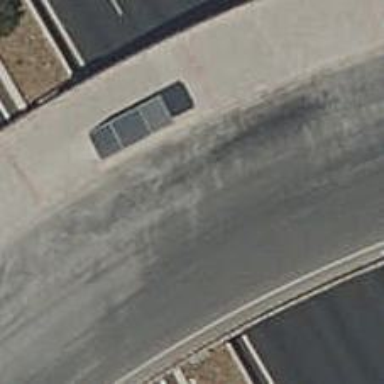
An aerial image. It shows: Tertiary road on asphalt surface passing over bridge. The road features roundabout at the junction.